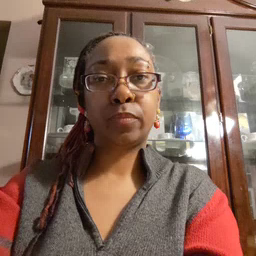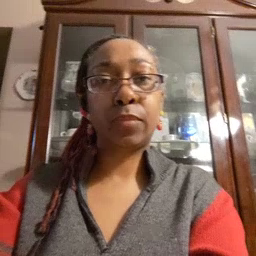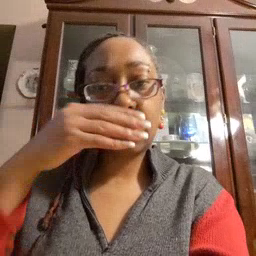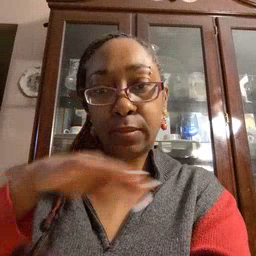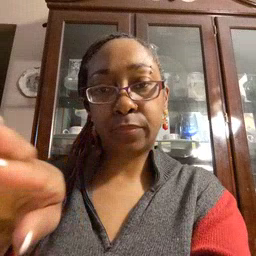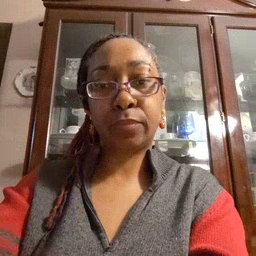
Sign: elephant